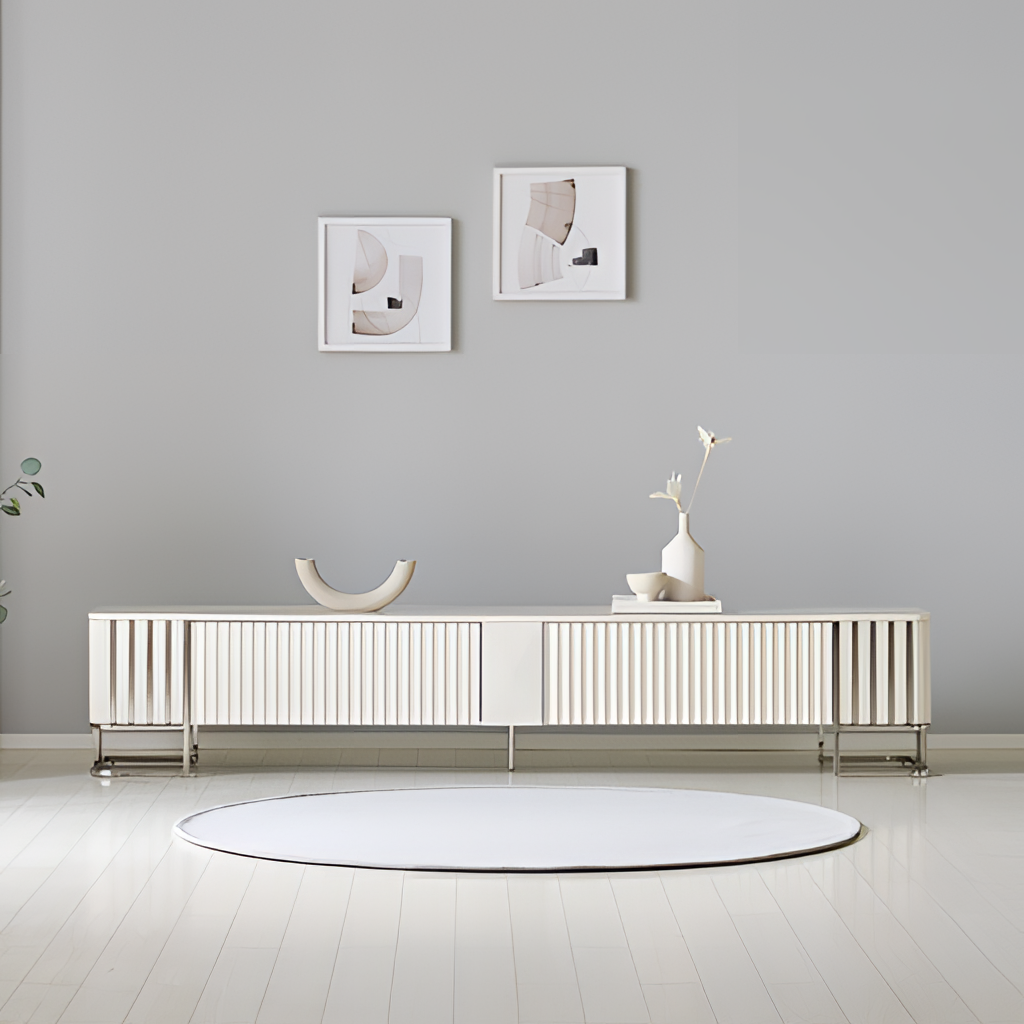
living room, white wood sideboard, paint wallpaper, with solid pattern, minimalist, white wood flooring, with plank pattern